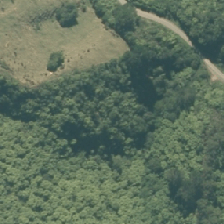
Land cover: broadleaved_indigenous_hardwood